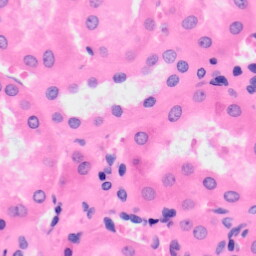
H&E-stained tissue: Kidney